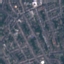
Label: Residential